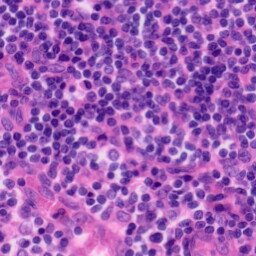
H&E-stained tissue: Tonsil